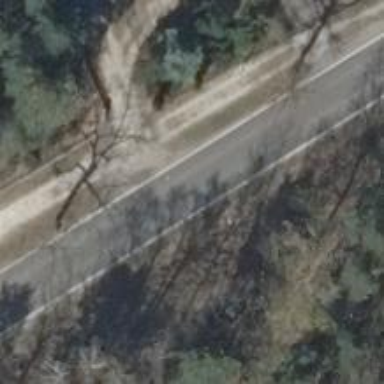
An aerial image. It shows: Secondary road with asphalt surface.